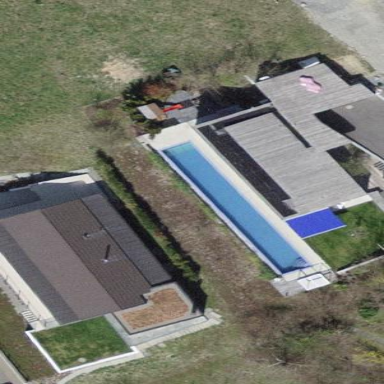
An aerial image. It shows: Swimming pool located in leisure land.